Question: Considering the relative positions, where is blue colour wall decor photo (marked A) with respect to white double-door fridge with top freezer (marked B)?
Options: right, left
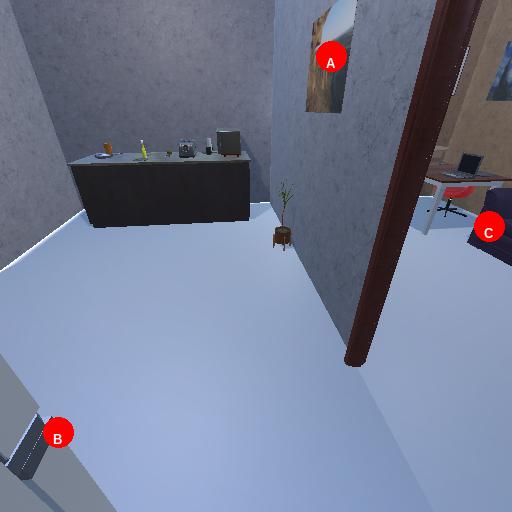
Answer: right